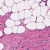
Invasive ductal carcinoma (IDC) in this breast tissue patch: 1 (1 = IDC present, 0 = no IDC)